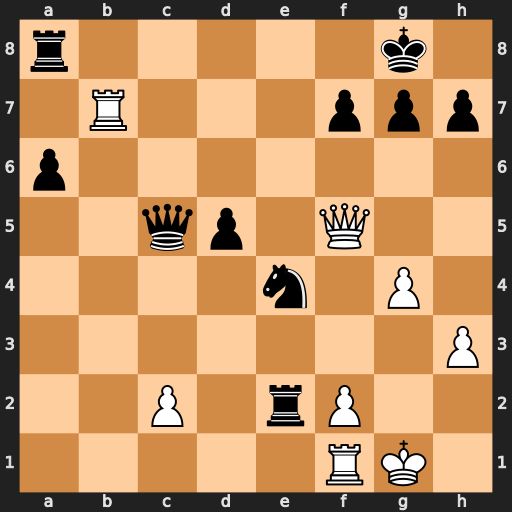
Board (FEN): r5k1/1R3ppp/p7/2qp1Q2/4n1P1/7P/2P1rP2/5RK1
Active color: w
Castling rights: -
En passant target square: -
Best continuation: Qxf7+ Kh8 Qxg7#